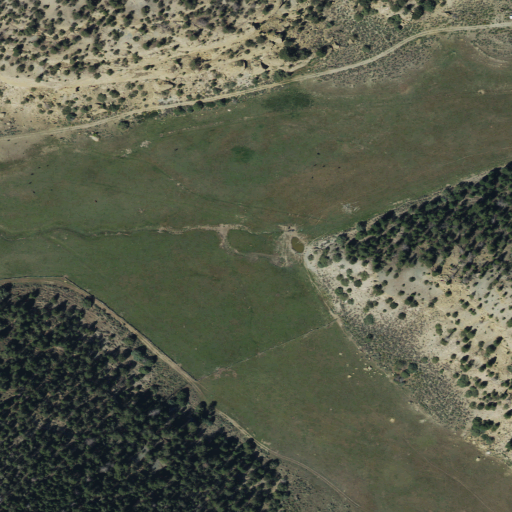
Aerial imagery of valley in Utah named Horse Canyon containing herbaceous wetlands, evergreen forest, shrub, woody wetlands, and pasture